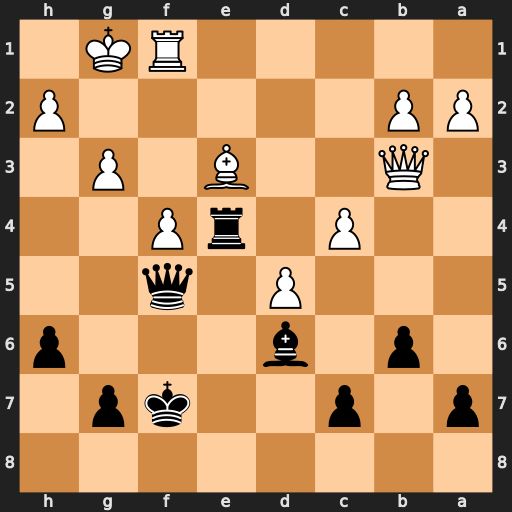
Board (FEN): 8/p1p2kp1/1p1b3p/3P1q2/2P1rP2/1Q2B1P1/PP5P/5RK1
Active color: b
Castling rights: -
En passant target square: -
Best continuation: Rxe3 Qxe3 Bc5 Qxc5 bxc5